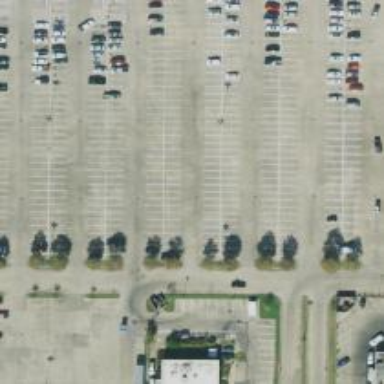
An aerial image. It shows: Parking space is available.